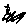
Label: zigzag